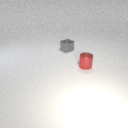
small gray metal cube behind small red metal cylinder